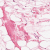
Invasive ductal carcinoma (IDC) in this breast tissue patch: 0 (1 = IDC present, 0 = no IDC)